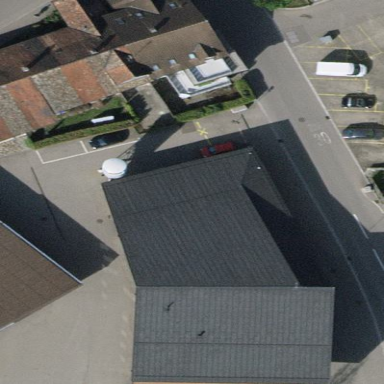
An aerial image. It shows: Fire station building.